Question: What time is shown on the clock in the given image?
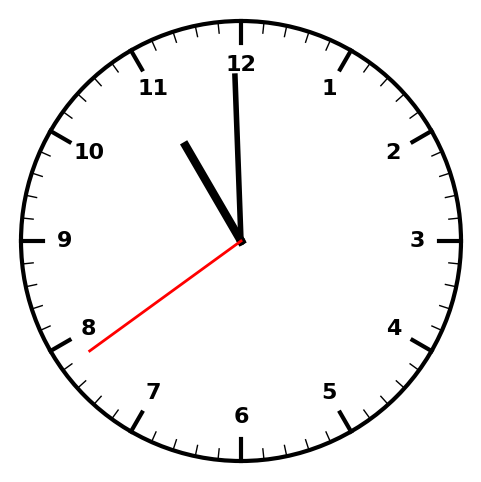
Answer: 10:59:39